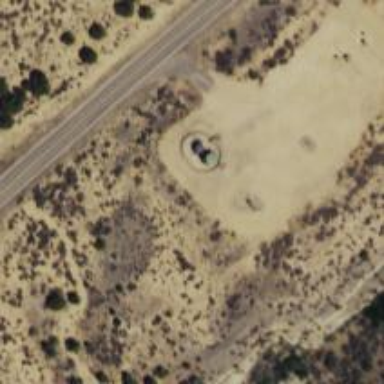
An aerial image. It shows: Storage tank with man-made structure.